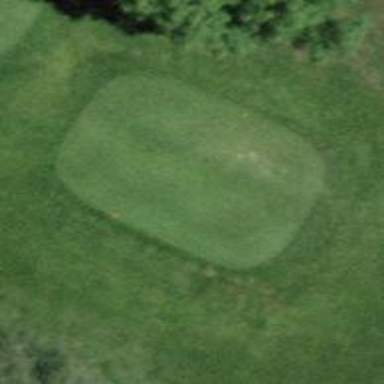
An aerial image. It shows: Grassy area designated as golf tee.